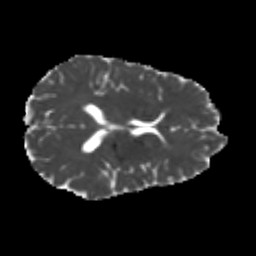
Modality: MD
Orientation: axial
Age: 23
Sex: male
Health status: healthy
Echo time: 0.074 s